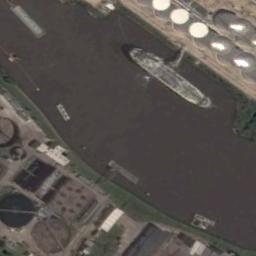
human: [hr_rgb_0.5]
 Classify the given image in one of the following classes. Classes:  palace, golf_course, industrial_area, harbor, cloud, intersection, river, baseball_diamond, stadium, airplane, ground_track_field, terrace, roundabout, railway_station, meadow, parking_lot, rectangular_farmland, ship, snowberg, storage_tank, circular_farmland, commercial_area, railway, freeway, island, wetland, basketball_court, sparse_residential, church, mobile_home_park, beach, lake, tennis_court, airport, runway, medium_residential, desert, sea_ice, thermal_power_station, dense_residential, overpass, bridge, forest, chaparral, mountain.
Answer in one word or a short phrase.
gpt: ship